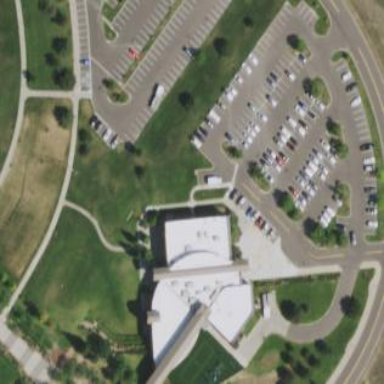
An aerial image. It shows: Sports center building.